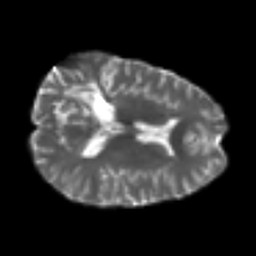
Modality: T2w
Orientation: axial
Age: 29
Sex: female
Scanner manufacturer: siemens
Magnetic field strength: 3 T
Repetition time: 4.987 s
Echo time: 0.0792 s